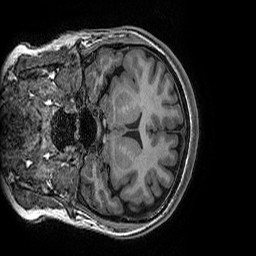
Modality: T1w
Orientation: coronal
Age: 20
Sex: female
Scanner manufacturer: ge
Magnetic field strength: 3 T
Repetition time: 0.008184 s
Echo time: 0.003192 s